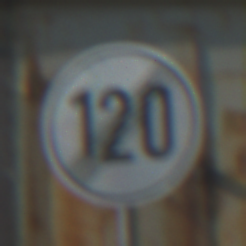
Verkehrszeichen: EndeGeschwindigkeit120
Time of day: MorningAfternoon
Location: Outdoor (Suburban)
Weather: Clear
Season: NotSpecified
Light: Natural